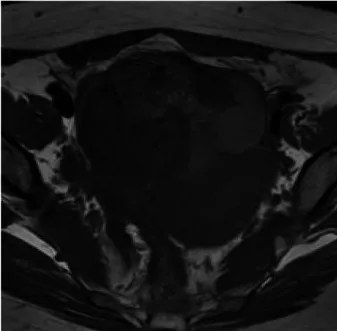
(A-D) Pelvis MR images. (A) T1-weighted image.
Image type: radiology (mri)